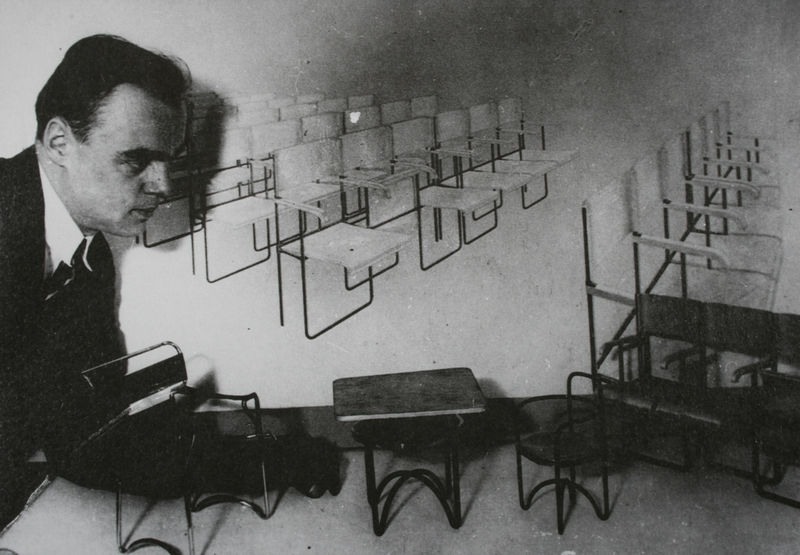
Titel: Pjotr Galaktjonow und seine Diplomarbeit Mobiliar für ein Lichtspielhaus
Schlagwörter: mann, schatten, weiß, grau, licht, profil, raum, schwarz, stirn, stuhl, stühle, tisch, tische, blick, anzug, wand, kragen, mensch, bildnis, portrait, porträt, horizont, sessel, augenbrauen, lippen, beine, modell, schlagschatten, modern, werbung, saal, lehnen, klappstuhl, atelier, metall, gestell, collage, foto, fotografie, photographie, schwarzweiß, plakat, modelle, kollage, photo, ausstellung, bauhaus, armlehnen, bestuhlung, leder, sitzfläche, design, ensemble, draht, aufnahme, installation, sitzreihen, sitzflächen, füse, montage, photgraphie, oto, designer, lichtbild, klappstühle, fotomontage, verschwinden, variation, doppelt belichtet, drahtgestelle, retusche, stuhreihen